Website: lowes
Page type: review-order
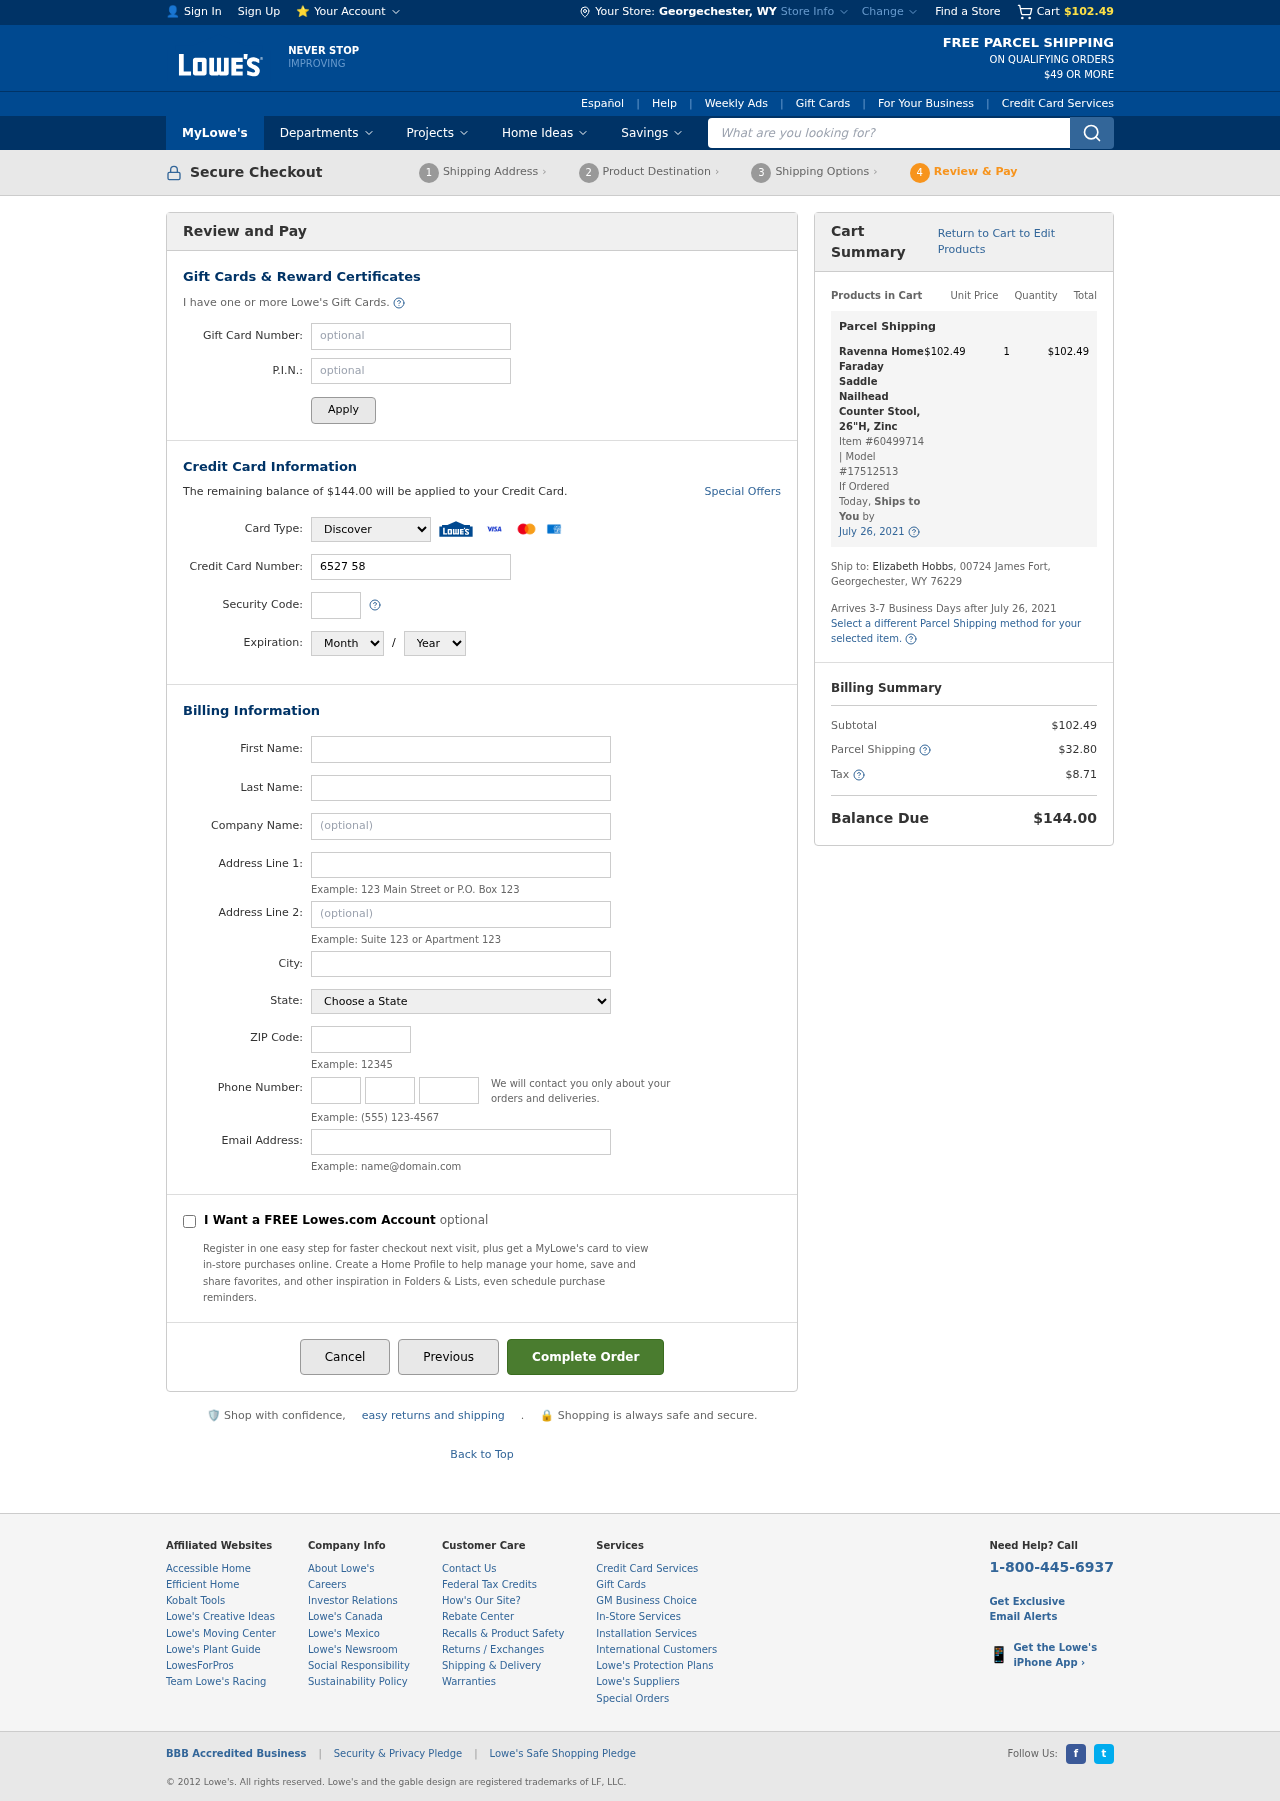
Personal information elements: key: PII_CARD_CVV
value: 754
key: PII_CARD_EXPIRY_MONTH
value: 06
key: PII_CARD_EXPIRY_YEAR
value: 30
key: PII_CARD_NUMBER
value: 6527 5881 3010 8553
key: PII_CARD_TYPE
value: Discover
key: PII_CITY
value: Georgechester
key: PII_CITY_STATE
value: Georgechester, WY
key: PII_EMAIL
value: elizabeth_hobbs@gmail.com
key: PII_FIRSTNAME
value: Elizabeth
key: PII_LASTNAME
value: Hobbs
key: PII_PHONE_AREA
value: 283
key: PII_PHONE_PREFIX
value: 618
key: PII_PHONE_SUFFIX
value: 6118
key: PII_POSTCODE
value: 76229
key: PII_STATE
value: Wyoming
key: PII_STREET
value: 00724 James Fort
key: PII_STREET2
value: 00724 James Fort
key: PII_FULLNAME2
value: Elizabeth Hobbs
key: PII_STATE_ABBR
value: WY
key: PII_POSTCODE_FULL
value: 76229
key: PII_CITY_STATE_ZIP
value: Georgechester, WY 76229
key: PII_POSTCODE_NUMERIC
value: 76229
Product elements: key: PRODUCT1_NAME
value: Ravenna Home Faraday Saddle Nailhead Counter Stool, 26"H, Zinc
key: PRODUCT1_PRICE
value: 102.49
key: PRODUCT1_QUANTITY
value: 1
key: PRODUCT1_ITEM_NUMBER
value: Item #60499714
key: PRODUCT1_MODEL_NUMBER
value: Model #17512513
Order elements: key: ORDER_SUBTOTAL
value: $102.49
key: ORDER_BALANCE_DUE
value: $144.00
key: ORDER_SHIPPING_DATE
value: July 26, 2021
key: ORDER_ITEM_TOTAL
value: $102.49
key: ORDER_SHIPPING_DATE2
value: July 26, 2021
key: ORDER_SHIPPING_COST
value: $32.80
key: ORDER_TAX
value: $8.71
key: ORDER_TOTAL
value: $144.00
Search elements: key: HEADER_SEARCH
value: What are you looking for?